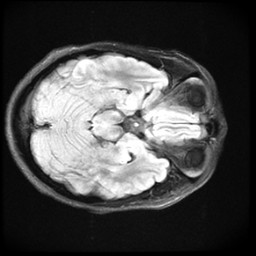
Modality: FLAIR
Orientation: axial
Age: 27
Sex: female
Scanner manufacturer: ge
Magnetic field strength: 3 T
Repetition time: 11 s
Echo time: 0.1497 s